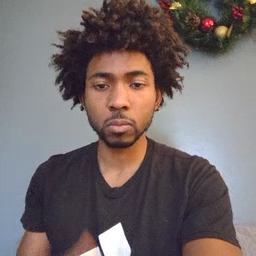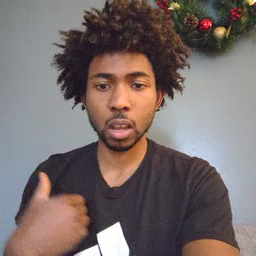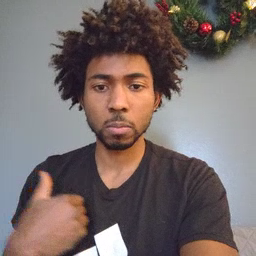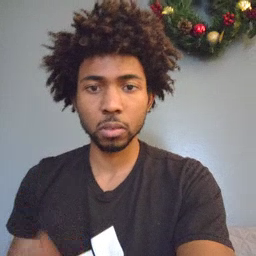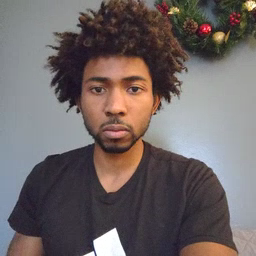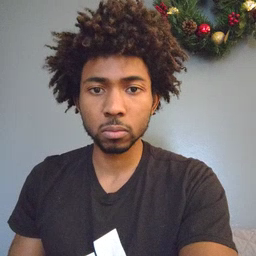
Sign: animal